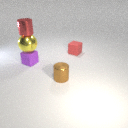
small brown metal cylinder to the right of small purple rubber cube